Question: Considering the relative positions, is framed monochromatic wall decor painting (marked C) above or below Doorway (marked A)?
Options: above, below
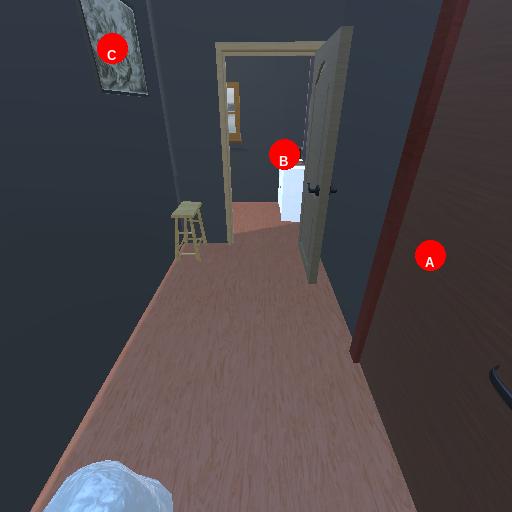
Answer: above